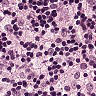
Metastatic tissue present: no